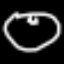
Label: clock